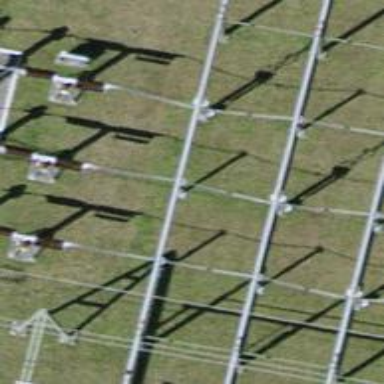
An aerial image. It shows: Busbar power line.